Interaction volume radius: 5 \u00c5
Interaction volume height: 35 \u00c5
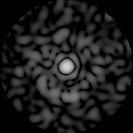
Disorder parameter: 0.8139